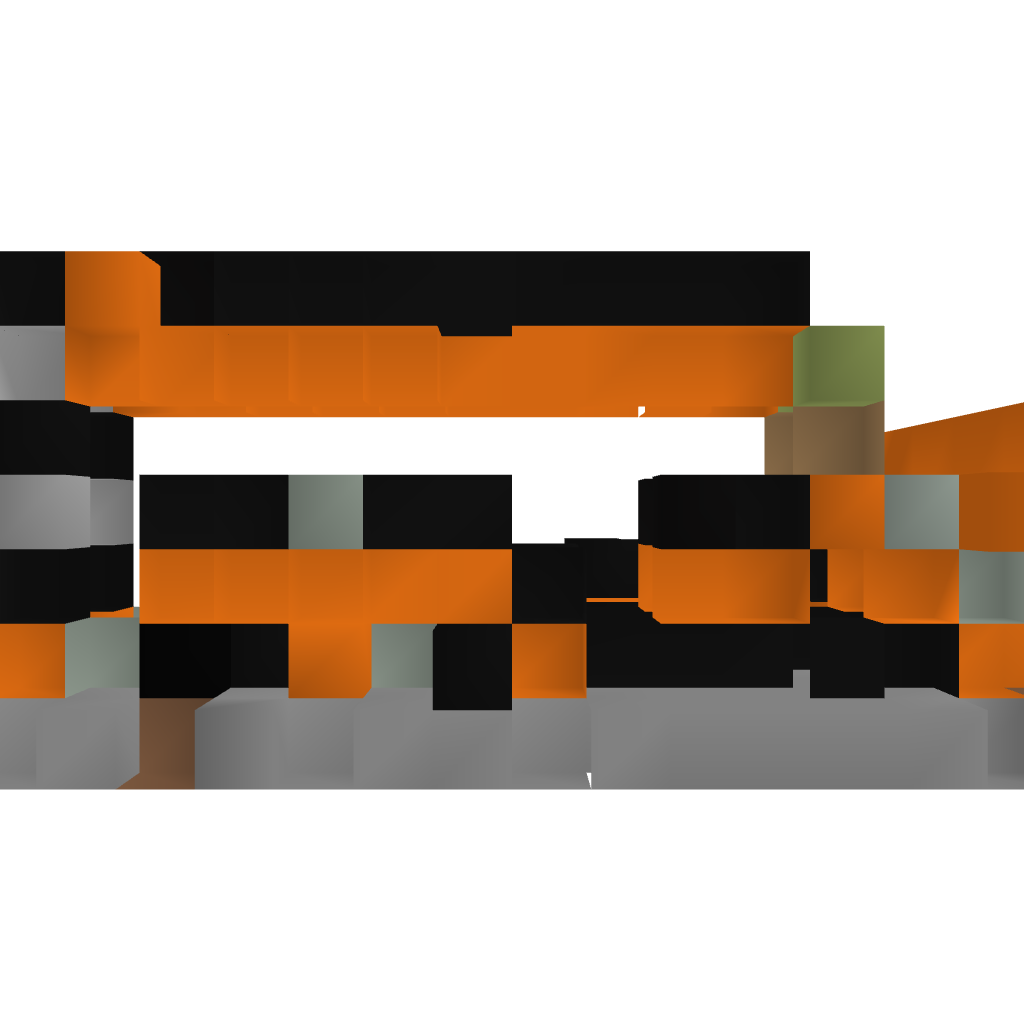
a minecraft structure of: Redstone User Control Panel